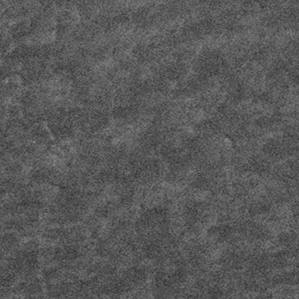
Label: frost